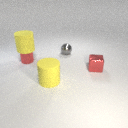
small gray metal sphere to the left of small red metal cube